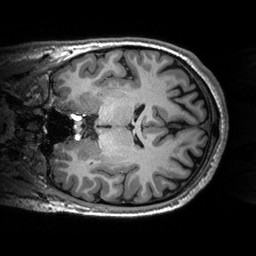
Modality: T1w
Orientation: coronal
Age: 29
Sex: male
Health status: healthy
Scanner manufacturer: siemens
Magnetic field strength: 3 T
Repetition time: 2.53 s
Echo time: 0.00288 s